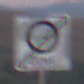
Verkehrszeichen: EndeUmweltzone
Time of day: SunriseSunset
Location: Outdoor (Nature)
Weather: Clear
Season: NotSpecified
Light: Natural